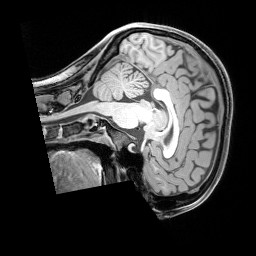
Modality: T1w
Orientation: sagittal
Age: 21
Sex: female
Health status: healthy
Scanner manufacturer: siemens
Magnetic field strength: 3 T
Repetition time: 1.65 s
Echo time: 0.00182 s